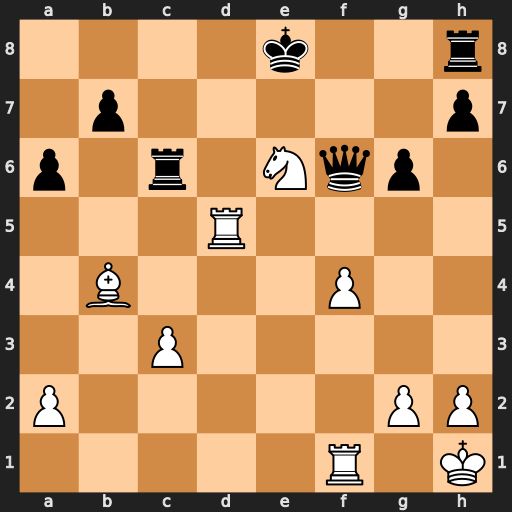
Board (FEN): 4k2r/1p5p/p1r1Nqp1/3R4/1B3P2/2P5/P5PP/5R1K
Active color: w
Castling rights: k
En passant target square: -
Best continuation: Ng5 Re6 Nxe6